Interaction volume radius: 5 \u00c5
Interaction volume height: 10 \u00c5
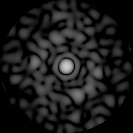
Disorder parameter: 0.8174